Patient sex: M
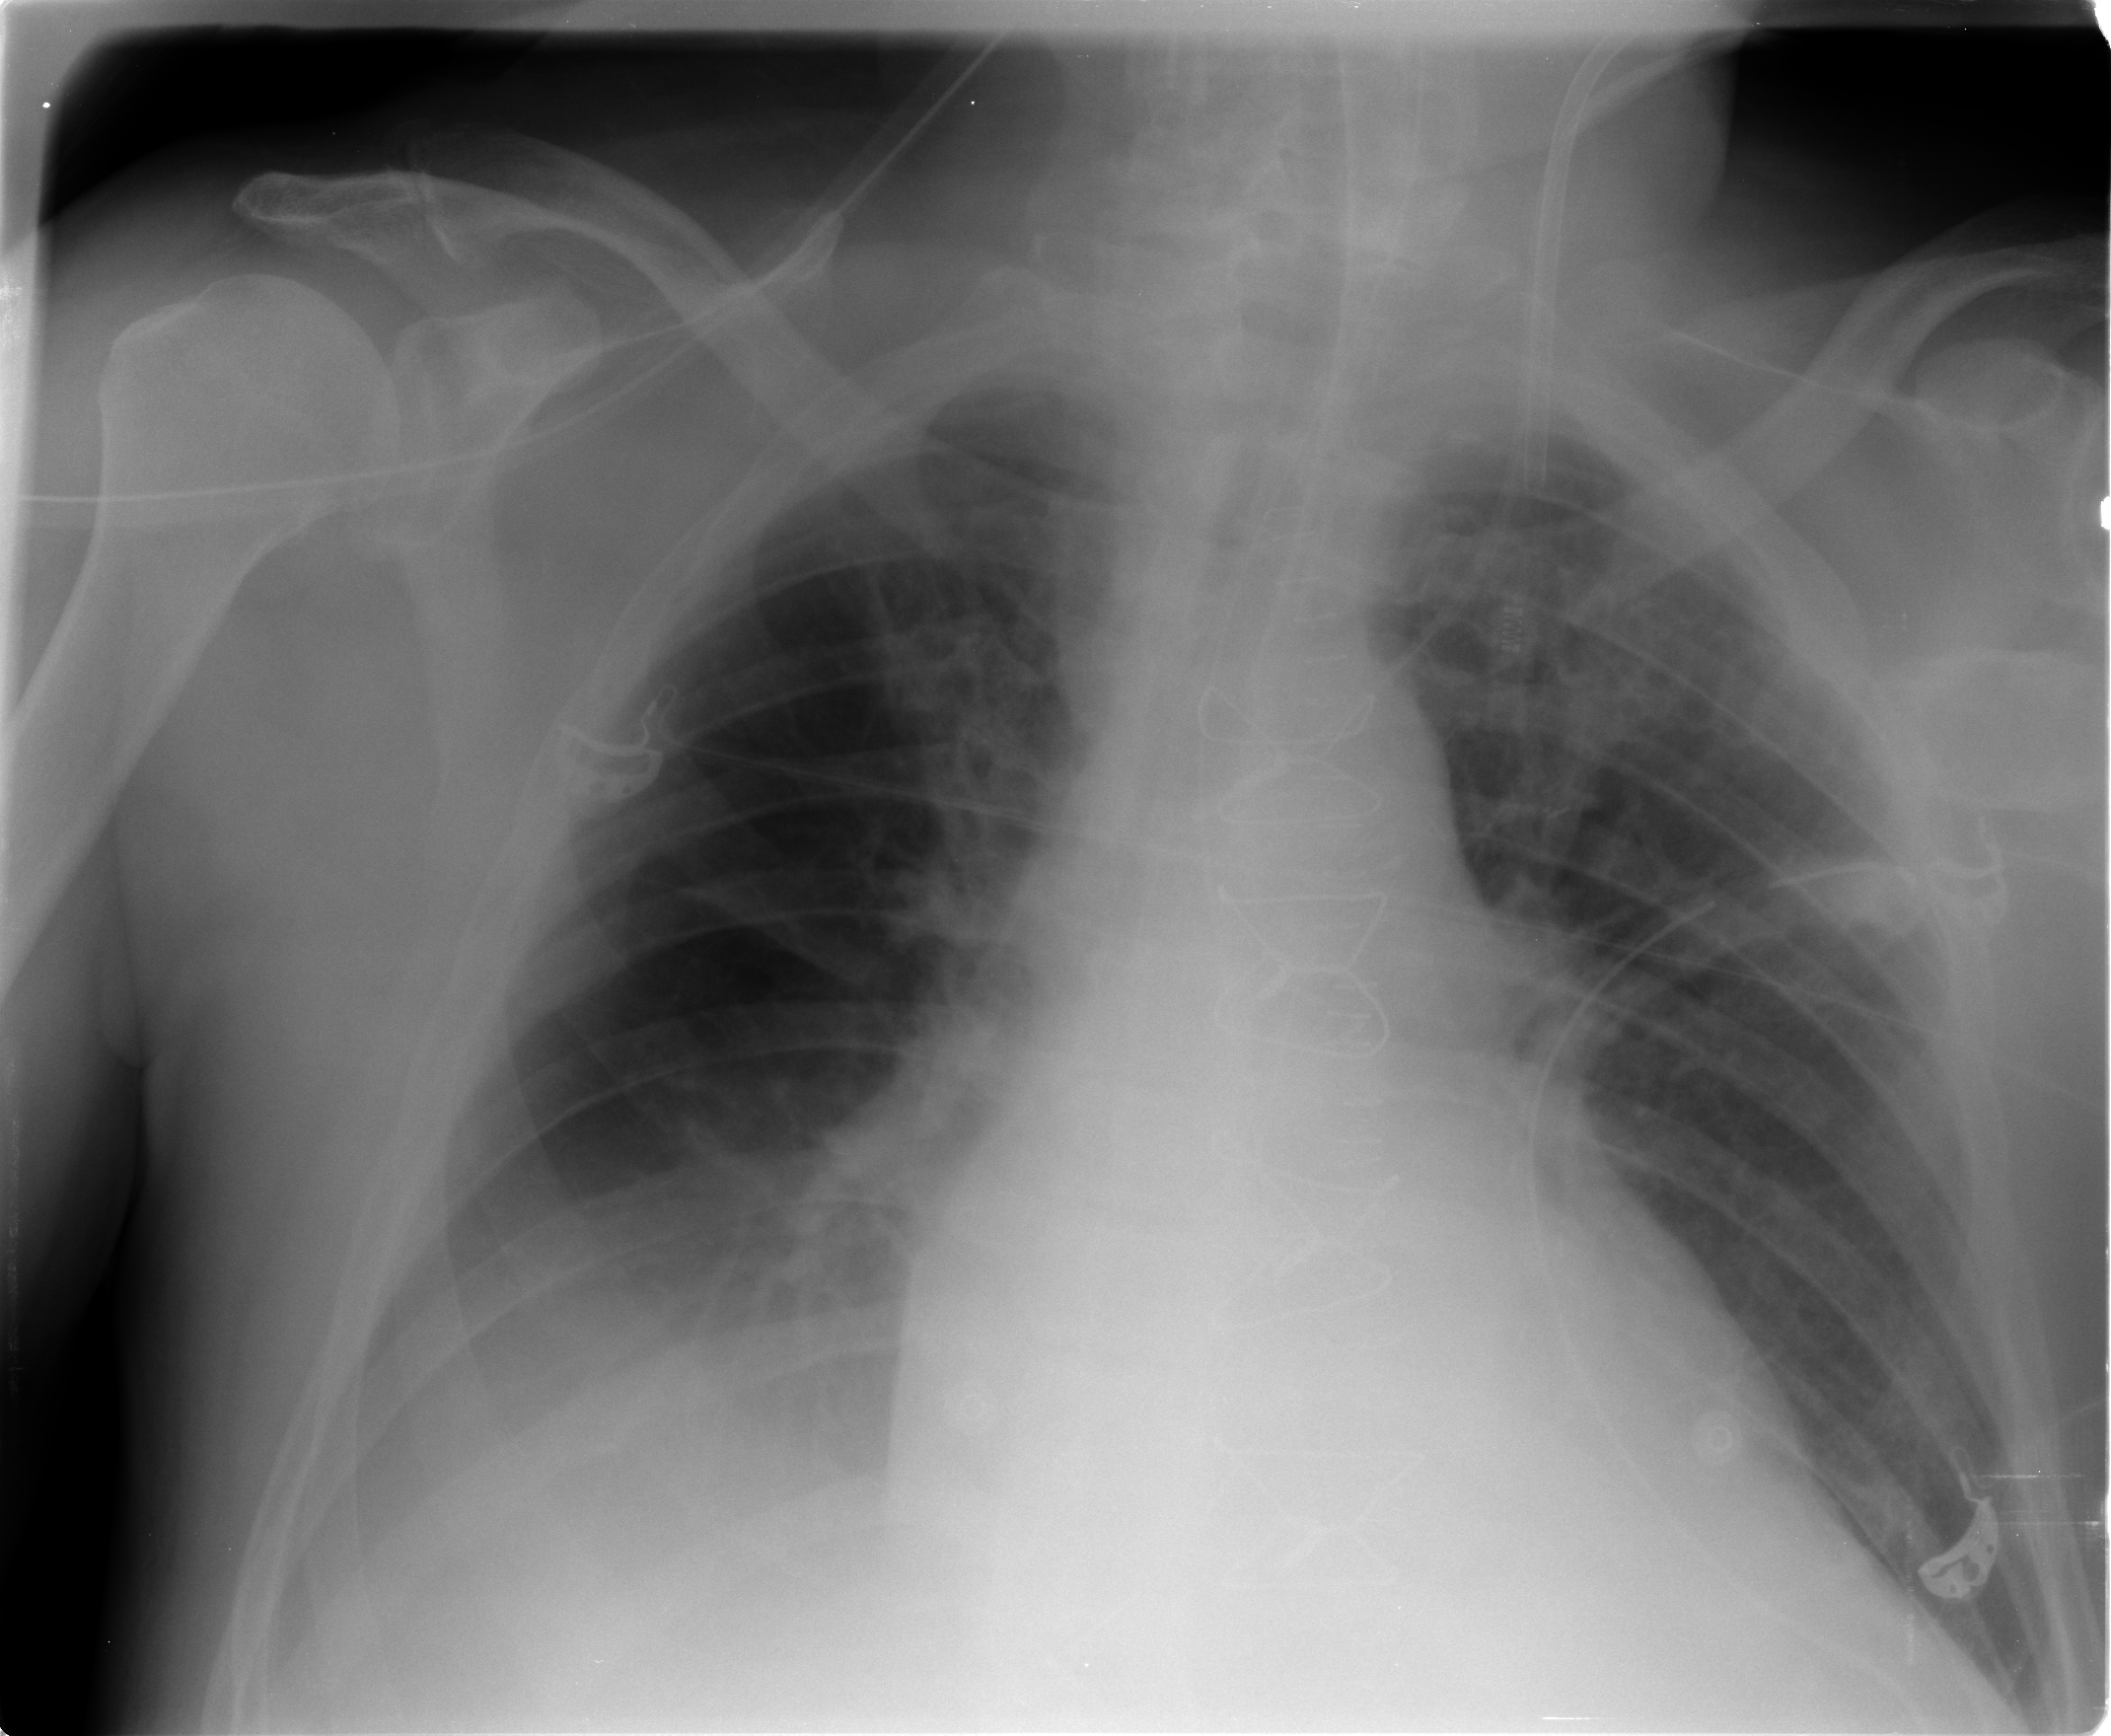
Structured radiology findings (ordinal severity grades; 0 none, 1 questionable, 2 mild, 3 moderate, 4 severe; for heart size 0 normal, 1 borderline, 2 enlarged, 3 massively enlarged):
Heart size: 1
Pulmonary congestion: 2
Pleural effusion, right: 2
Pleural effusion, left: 0
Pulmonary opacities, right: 0
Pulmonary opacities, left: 2
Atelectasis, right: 2
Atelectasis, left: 2